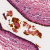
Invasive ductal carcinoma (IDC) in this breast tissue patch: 0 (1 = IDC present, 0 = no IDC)